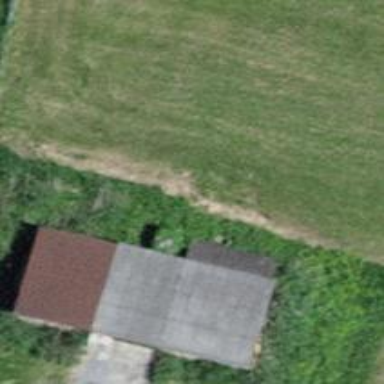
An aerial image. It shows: Farm auxiliary building.